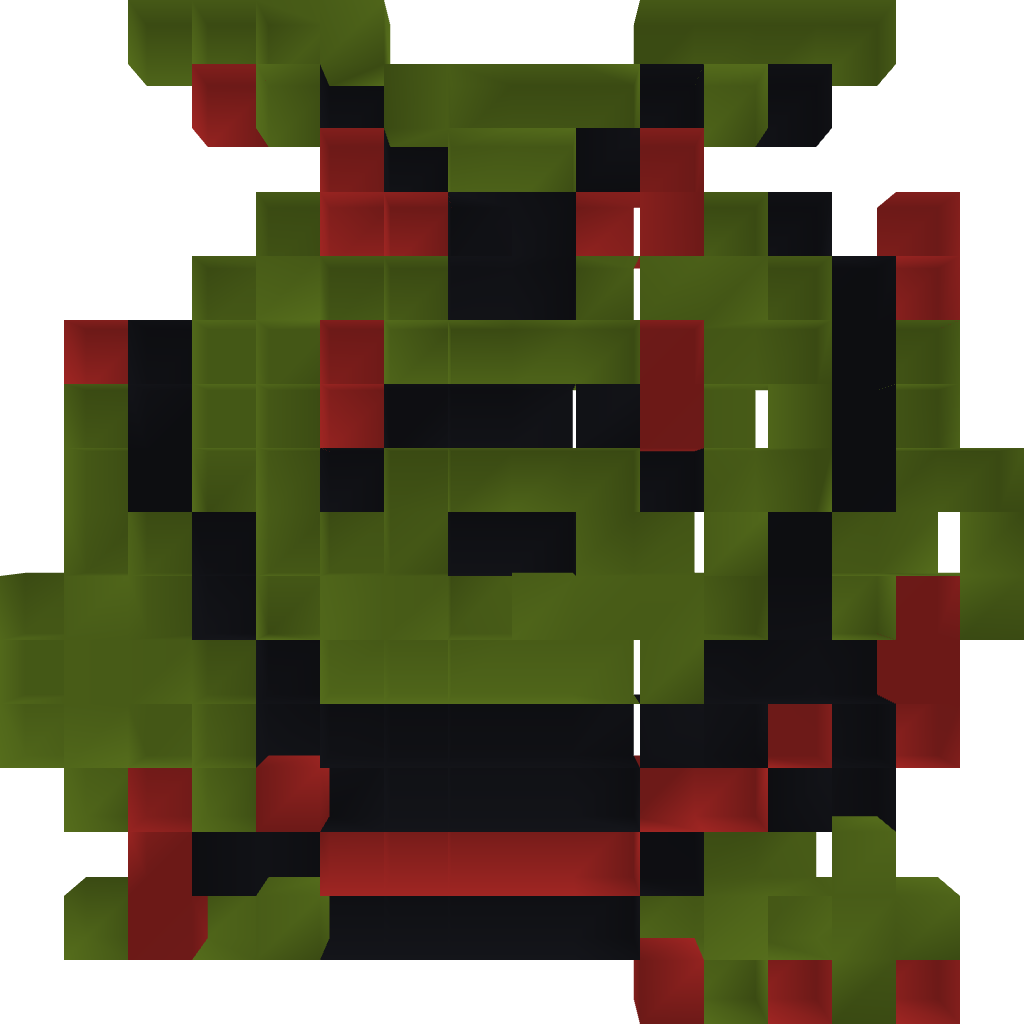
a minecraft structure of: Moblin from Zelda 1